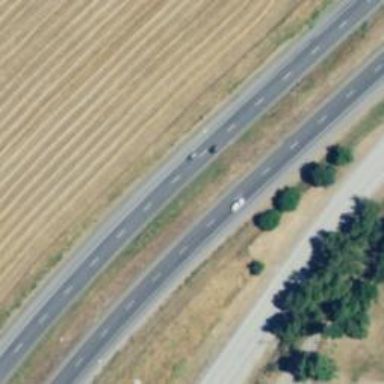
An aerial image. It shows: This image shows trunk highway that functions as expressway.